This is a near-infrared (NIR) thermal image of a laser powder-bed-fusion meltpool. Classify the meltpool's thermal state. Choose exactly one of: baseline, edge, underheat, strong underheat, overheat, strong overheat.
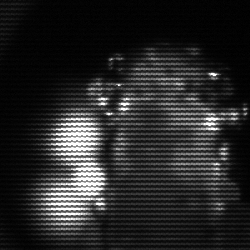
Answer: strong underheat